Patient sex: M
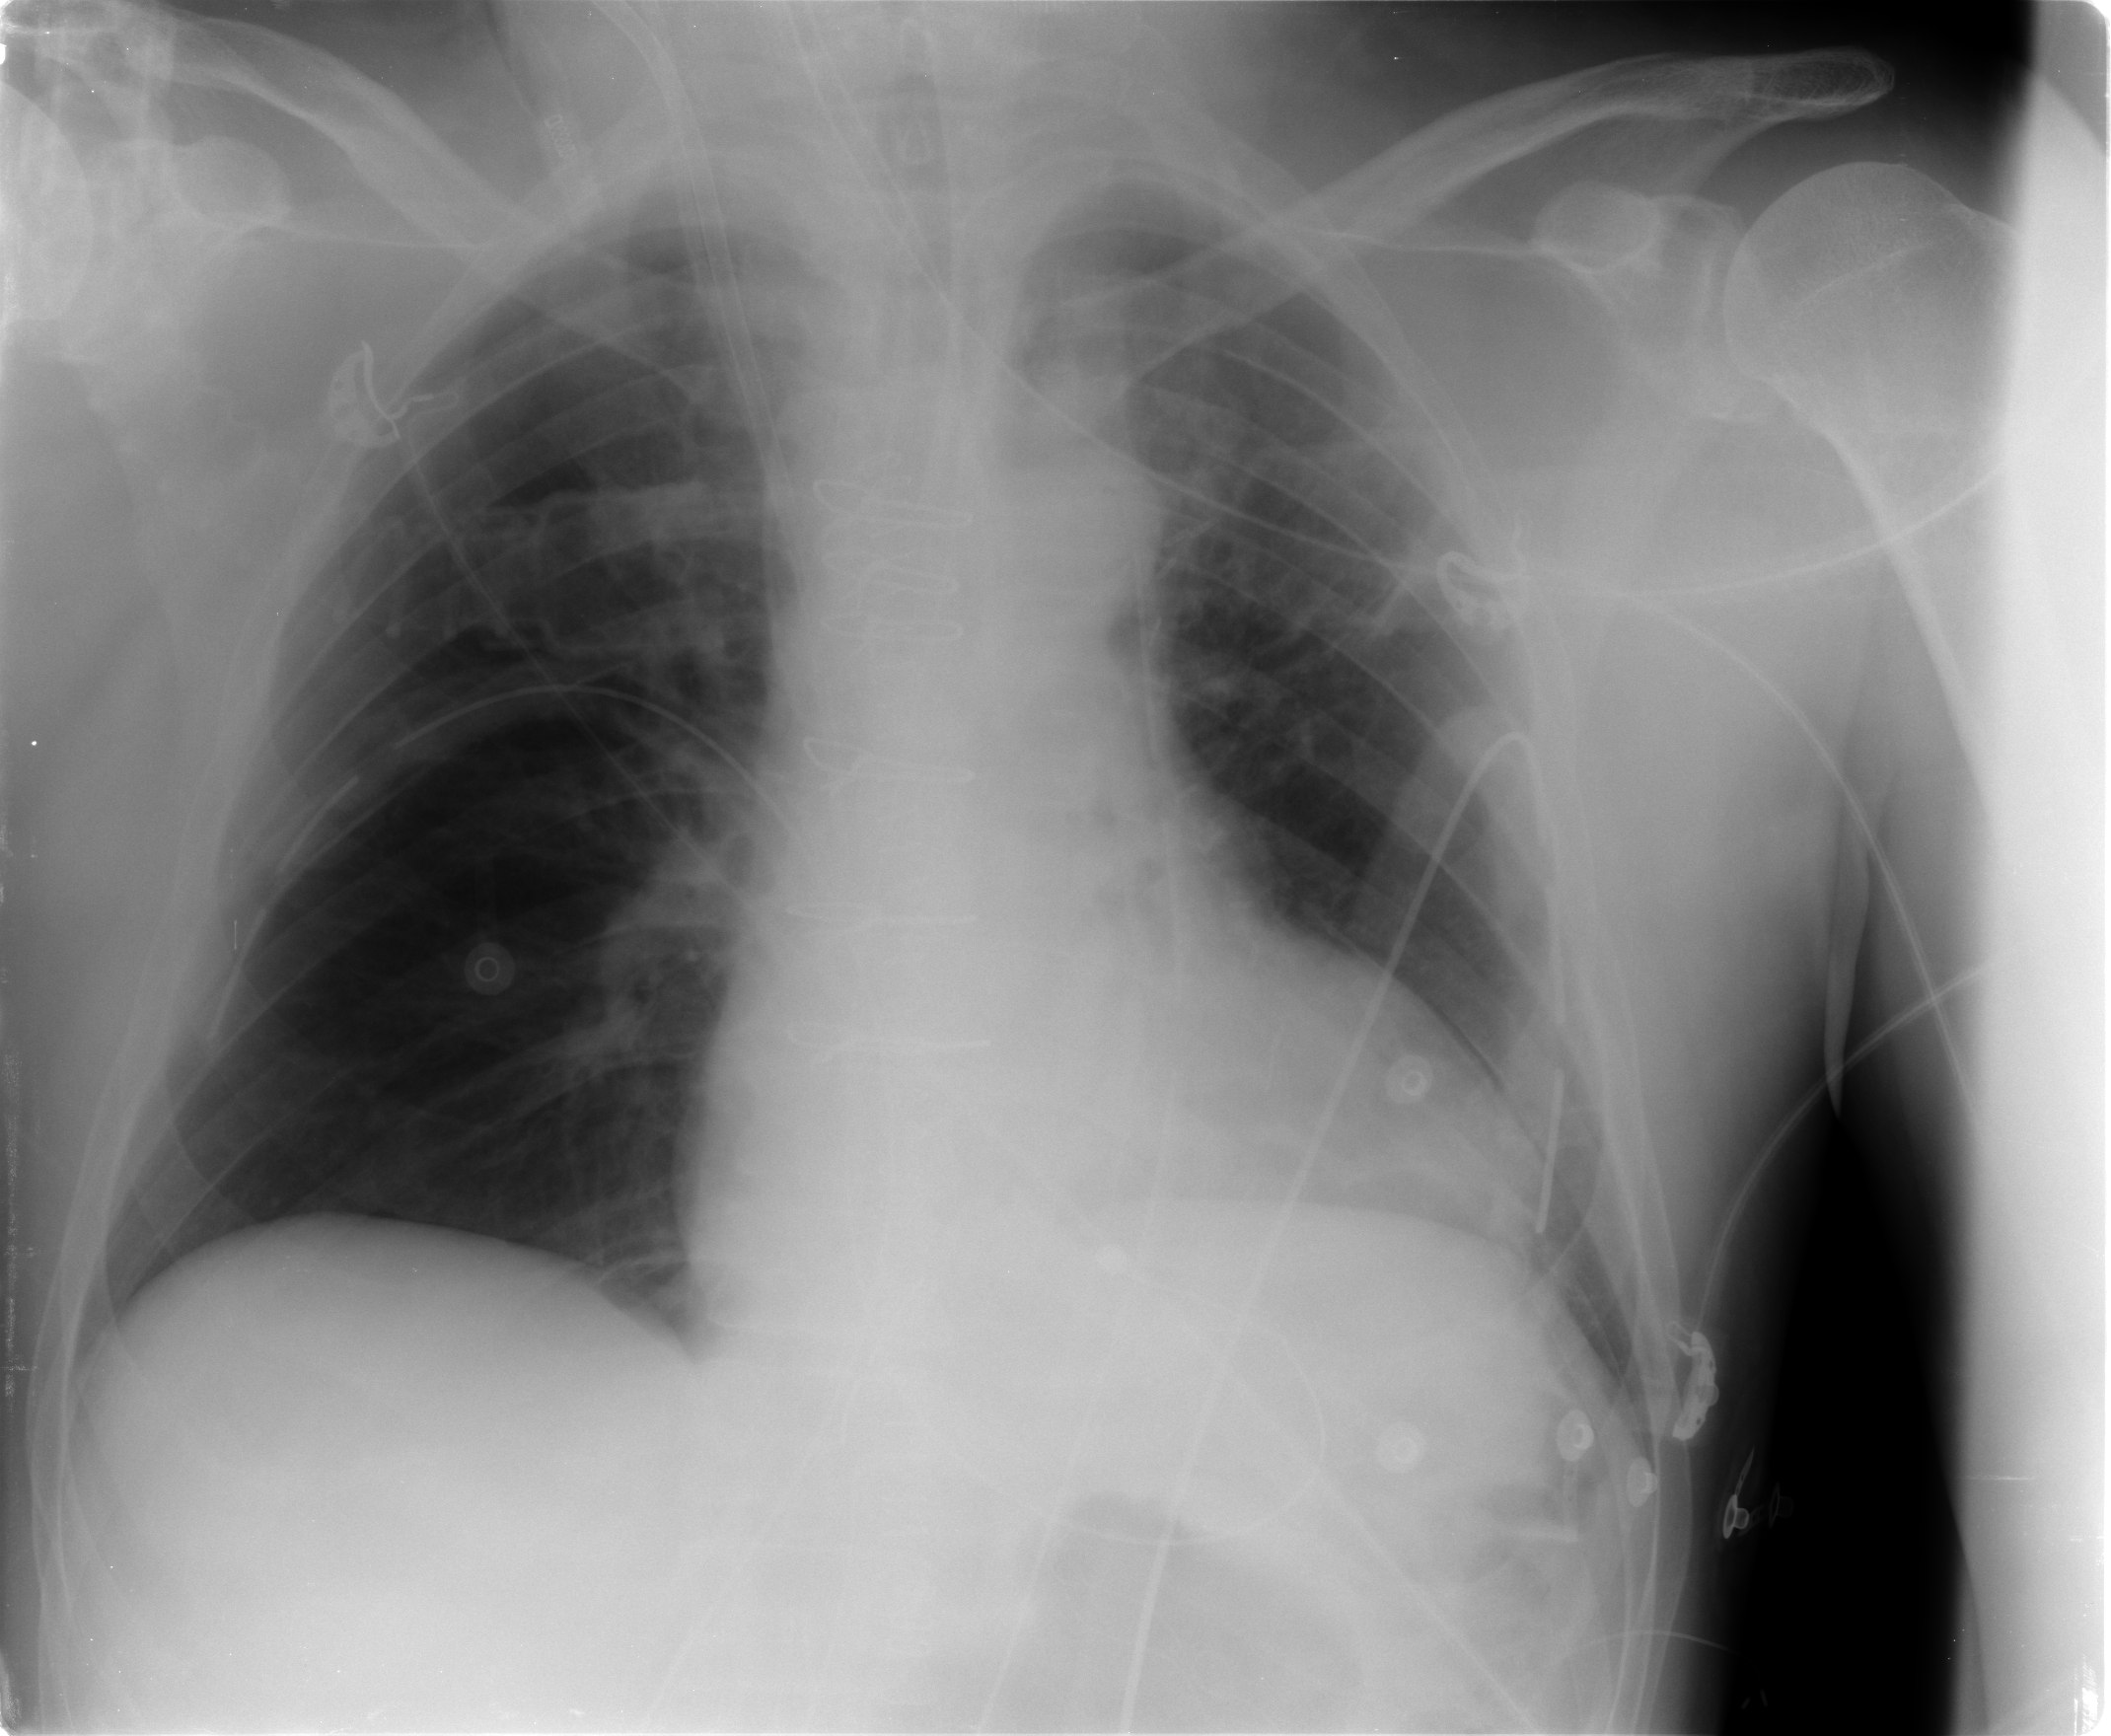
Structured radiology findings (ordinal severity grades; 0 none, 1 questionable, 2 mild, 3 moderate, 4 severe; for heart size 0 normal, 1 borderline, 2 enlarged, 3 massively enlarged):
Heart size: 1
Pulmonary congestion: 1
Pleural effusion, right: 0
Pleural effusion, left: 0
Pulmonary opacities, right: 0
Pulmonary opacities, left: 0
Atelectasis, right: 0
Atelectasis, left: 2